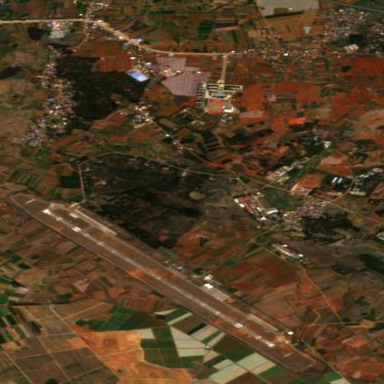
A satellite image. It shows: Airfield designated for military use.